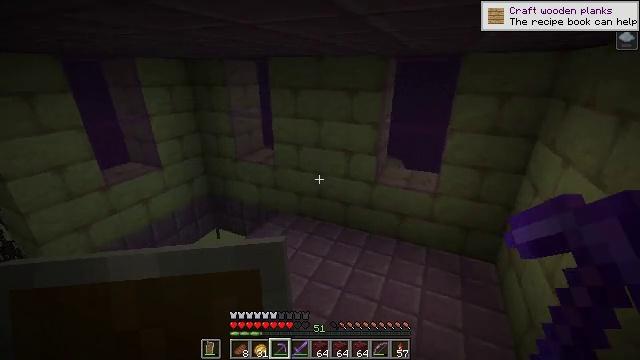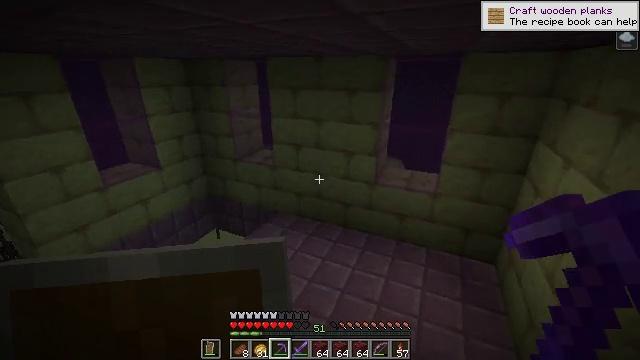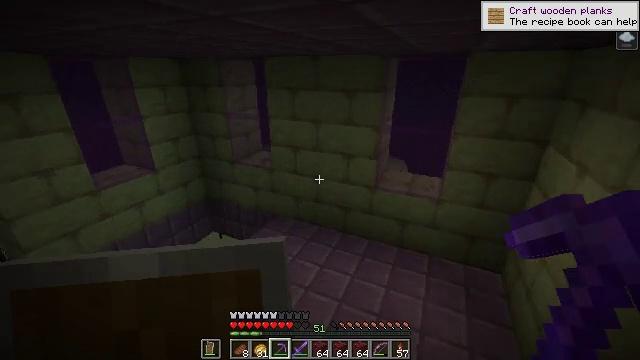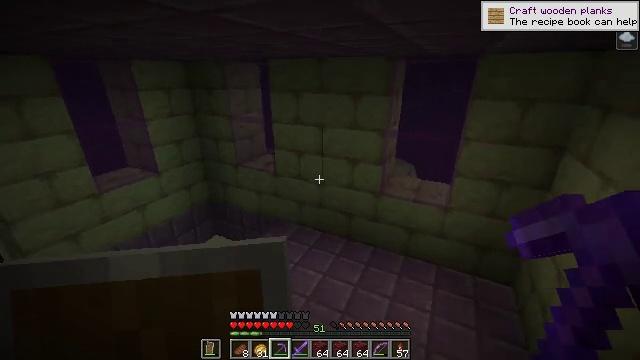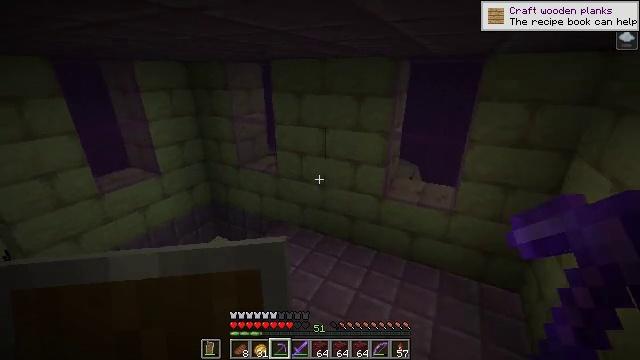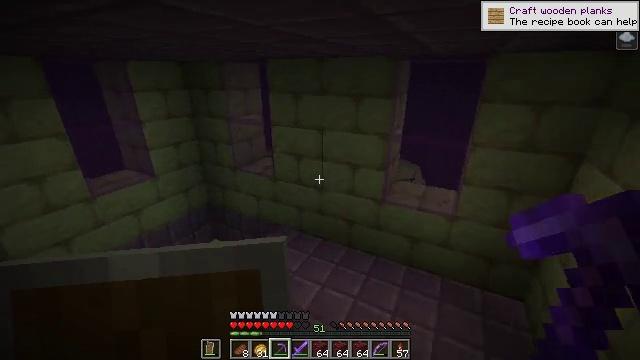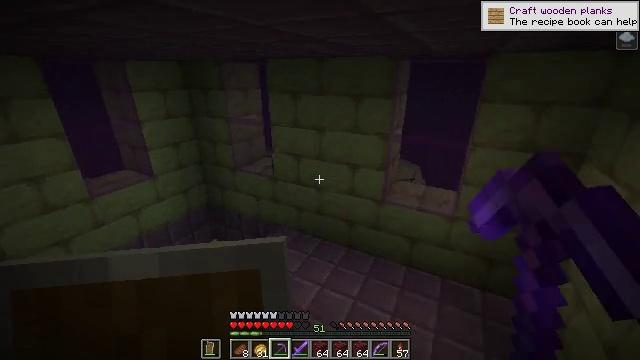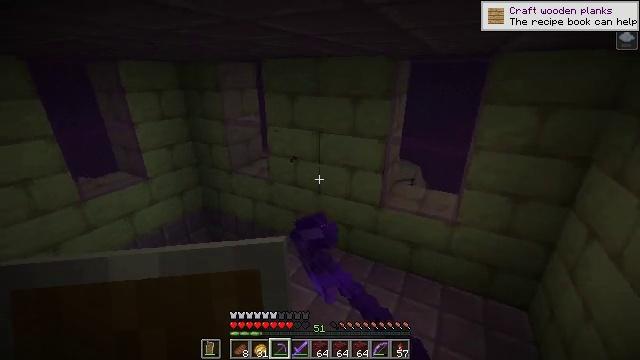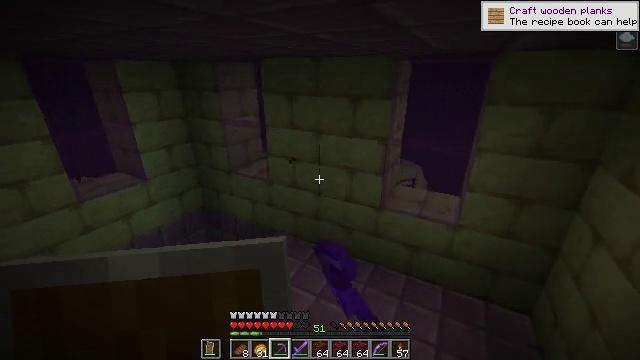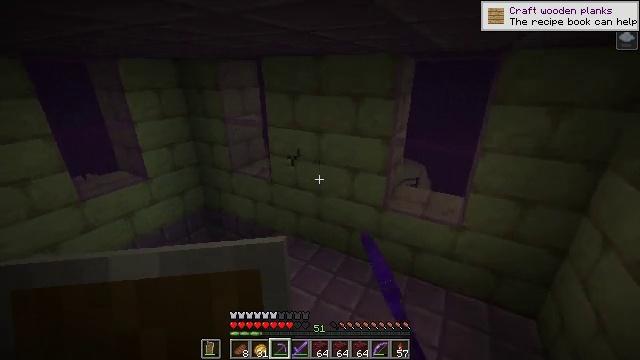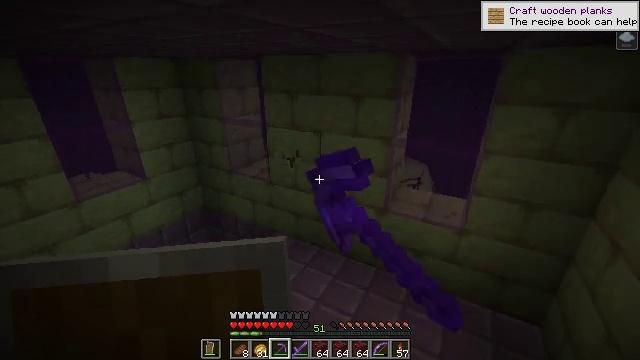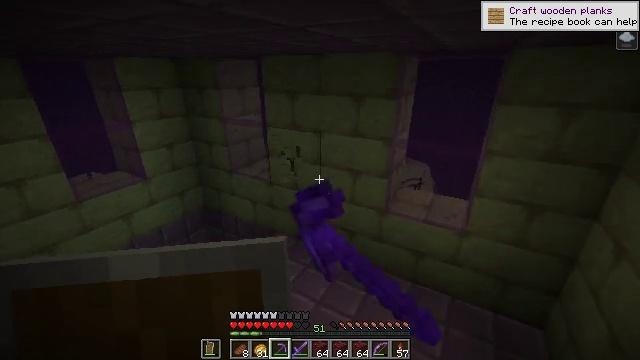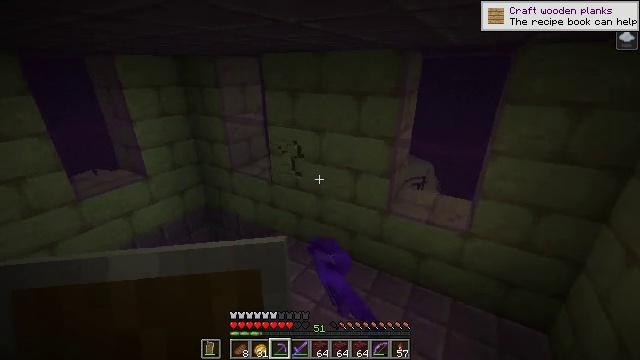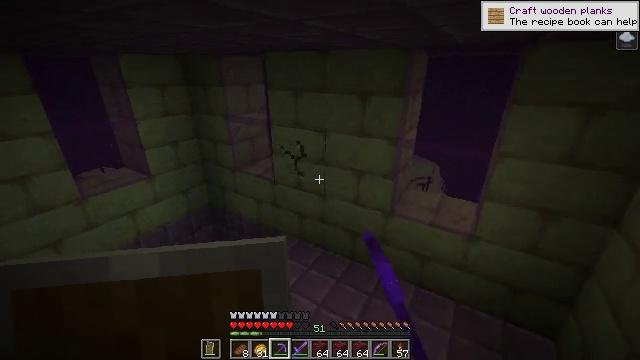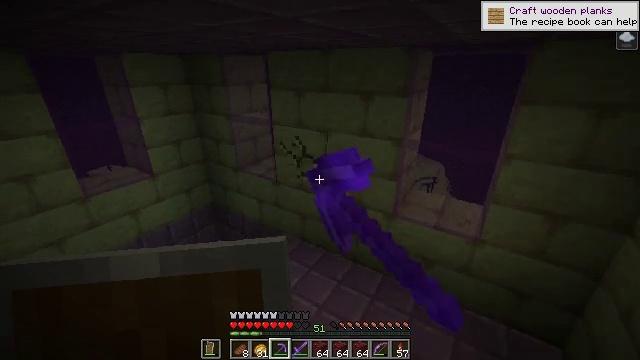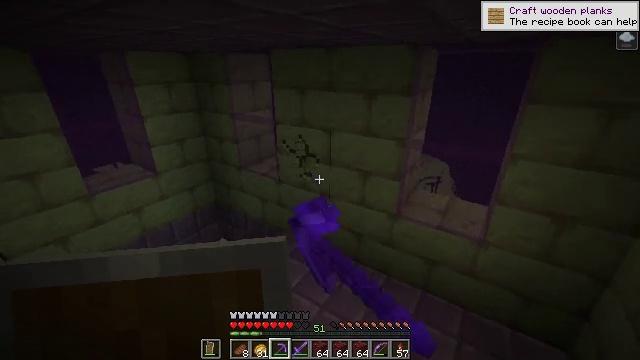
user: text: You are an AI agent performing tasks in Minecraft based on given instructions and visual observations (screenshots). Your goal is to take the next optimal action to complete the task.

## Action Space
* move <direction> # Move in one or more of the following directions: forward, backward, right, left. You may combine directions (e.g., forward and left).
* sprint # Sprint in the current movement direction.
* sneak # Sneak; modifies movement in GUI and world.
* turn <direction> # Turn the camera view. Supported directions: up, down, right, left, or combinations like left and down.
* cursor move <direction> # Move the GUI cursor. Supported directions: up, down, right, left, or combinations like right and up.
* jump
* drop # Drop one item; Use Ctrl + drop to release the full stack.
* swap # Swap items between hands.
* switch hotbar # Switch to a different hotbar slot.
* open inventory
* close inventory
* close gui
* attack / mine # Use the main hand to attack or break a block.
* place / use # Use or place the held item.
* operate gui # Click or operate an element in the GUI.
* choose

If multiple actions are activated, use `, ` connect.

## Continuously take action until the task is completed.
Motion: motion action
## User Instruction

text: Attack the end stone bricks to collect them.
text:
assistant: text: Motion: move forward
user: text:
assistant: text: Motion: no_op
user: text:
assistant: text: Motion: turn left
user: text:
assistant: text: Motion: no_op
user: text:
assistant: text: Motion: attack / mine
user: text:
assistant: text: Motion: attack / mine
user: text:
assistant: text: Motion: attack / mine
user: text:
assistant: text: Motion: attack / mine
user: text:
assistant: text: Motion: attack / mine
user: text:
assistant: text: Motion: attack / mine
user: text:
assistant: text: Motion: attack / mine
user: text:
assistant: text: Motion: attack / mine
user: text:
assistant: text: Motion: turn left, attack / mine
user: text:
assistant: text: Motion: turn left, attack / mine
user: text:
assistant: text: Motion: attack / mine
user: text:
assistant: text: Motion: attack / mine
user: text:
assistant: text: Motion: attack / mine
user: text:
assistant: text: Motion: attack / mine
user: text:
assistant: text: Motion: attack / mine
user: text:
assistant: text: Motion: attack / mine
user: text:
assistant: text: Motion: attack / mine
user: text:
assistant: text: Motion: attack / mine
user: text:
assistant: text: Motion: attack / mine
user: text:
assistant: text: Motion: attack / mine
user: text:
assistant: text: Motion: attack / mine
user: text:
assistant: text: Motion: attack / mine
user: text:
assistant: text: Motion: attack / mine
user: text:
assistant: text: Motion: attack / mine
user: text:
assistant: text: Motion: attack / mine
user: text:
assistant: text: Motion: attack / mine